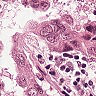
Metastatic tissue present: yes